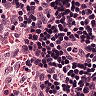
Metastatic tissue present: no